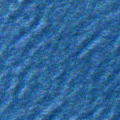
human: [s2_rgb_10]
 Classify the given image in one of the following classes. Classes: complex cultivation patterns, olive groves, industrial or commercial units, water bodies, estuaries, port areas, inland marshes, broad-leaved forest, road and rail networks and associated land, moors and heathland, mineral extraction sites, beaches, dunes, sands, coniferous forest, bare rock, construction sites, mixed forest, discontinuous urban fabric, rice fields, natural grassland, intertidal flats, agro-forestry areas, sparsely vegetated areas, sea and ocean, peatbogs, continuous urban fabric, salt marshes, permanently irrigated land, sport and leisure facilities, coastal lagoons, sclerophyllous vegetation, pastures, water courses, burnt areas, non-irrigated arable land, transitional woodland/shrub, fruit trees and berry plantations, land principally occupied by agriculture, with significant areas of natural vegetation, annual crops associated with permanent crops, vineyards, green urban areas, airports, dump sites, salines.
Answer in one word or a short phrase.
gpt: sea and ocean